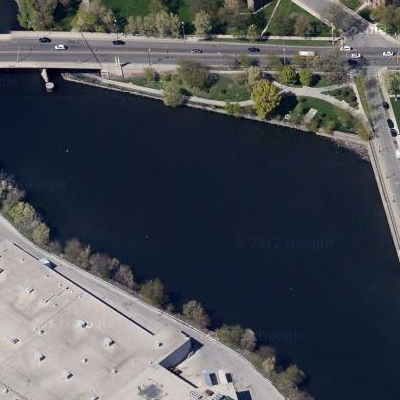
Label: RiverLake